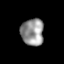
Tissue: prostate
Cell type: T cells
Senescence score: 0.3453
Nuclear area (px): 602
Mean DAPI intensity: 149.46